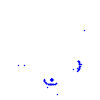
Particle: proton